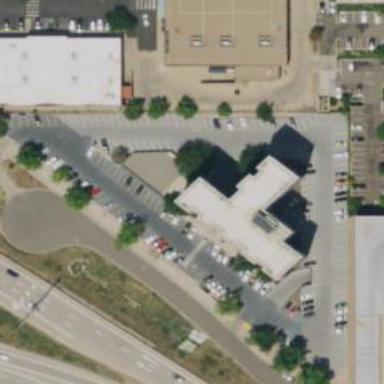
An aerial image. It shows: Office building.